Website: lowes
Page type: account-selection
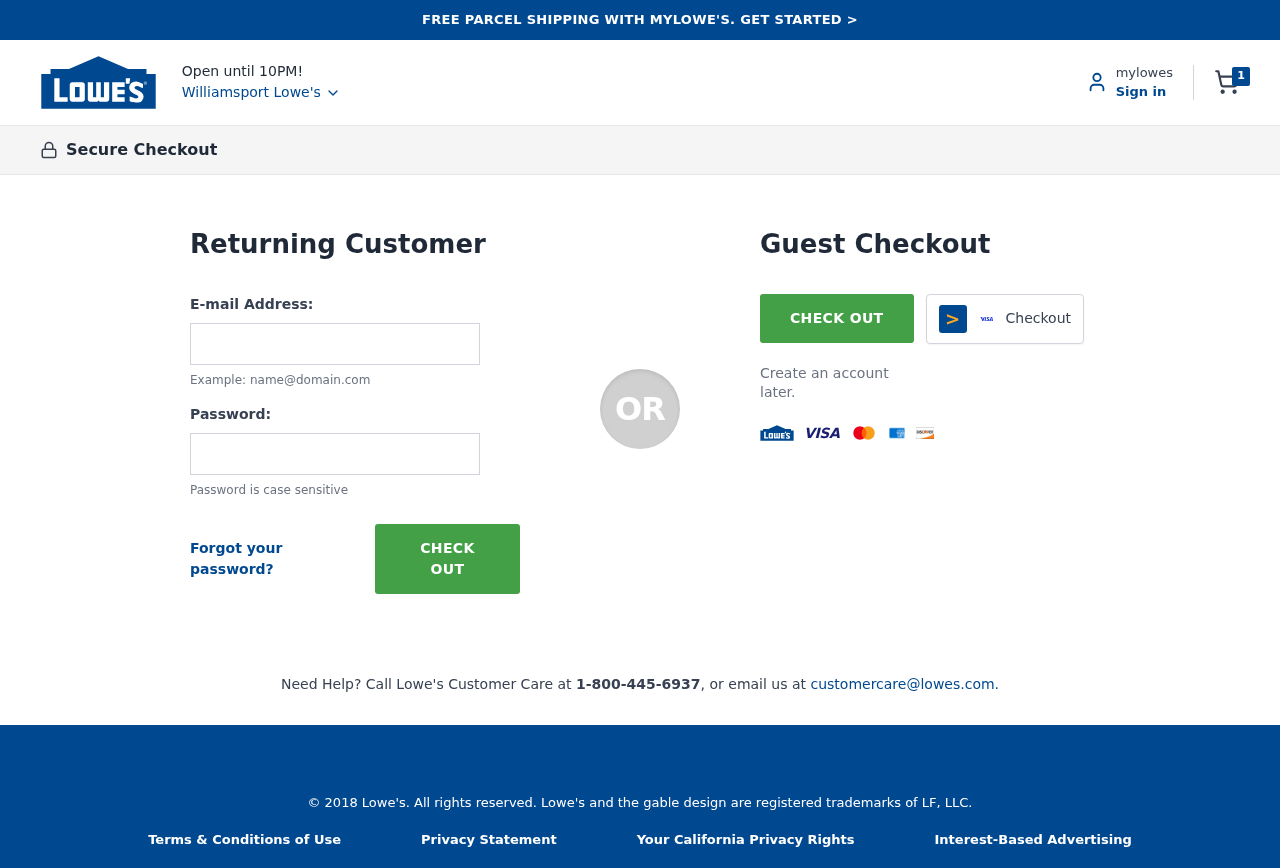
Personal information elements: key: PII_CITY
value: Williamsport Lowe's
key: PII_LOGIN_USERNAME
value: ann4988
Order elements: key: ORDER_NUM_ITEMS
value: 1